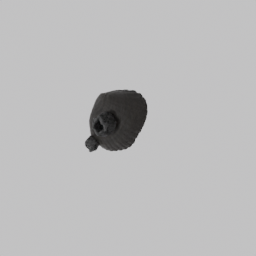
Label: animals